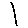
Label: line